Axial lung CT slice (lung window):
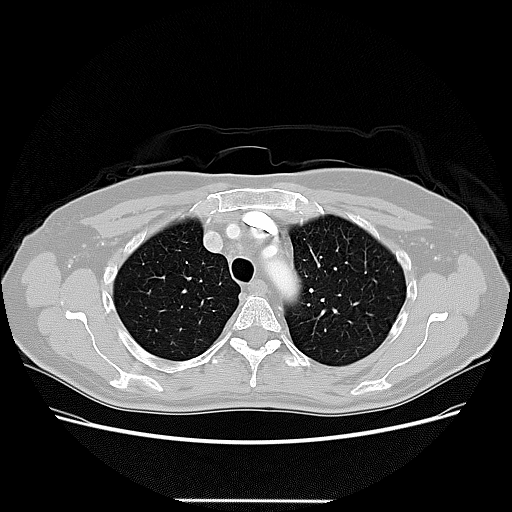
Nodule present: no